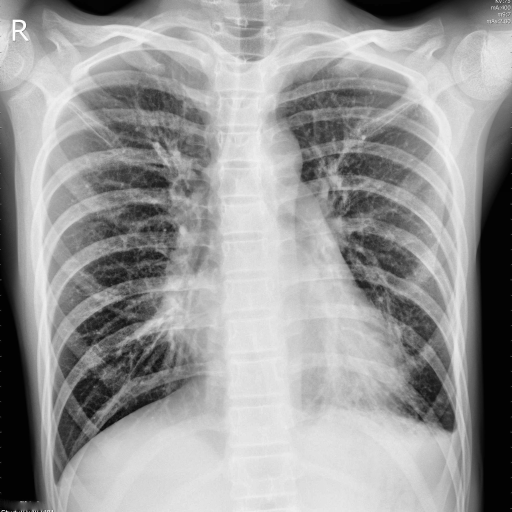
Finding: PNEUMONIA